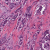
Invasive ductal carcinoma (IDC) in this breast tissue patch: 1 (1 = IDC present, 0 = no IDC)